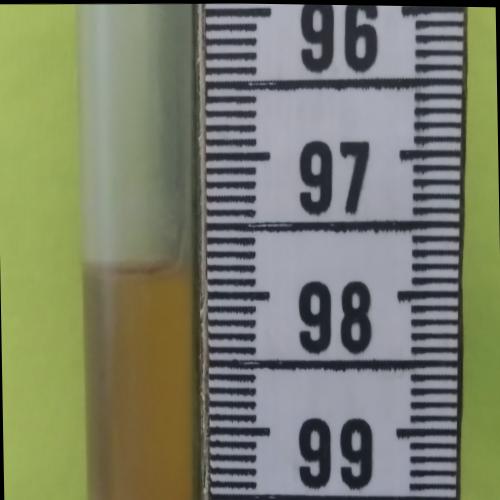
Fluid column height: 97.8 cm